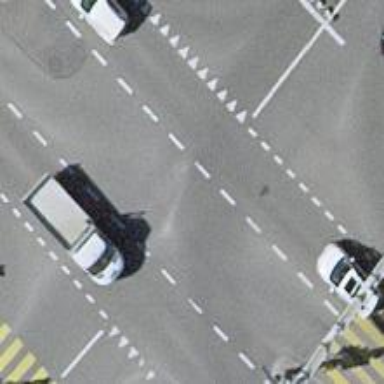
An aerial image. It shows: Road with traffic signals.